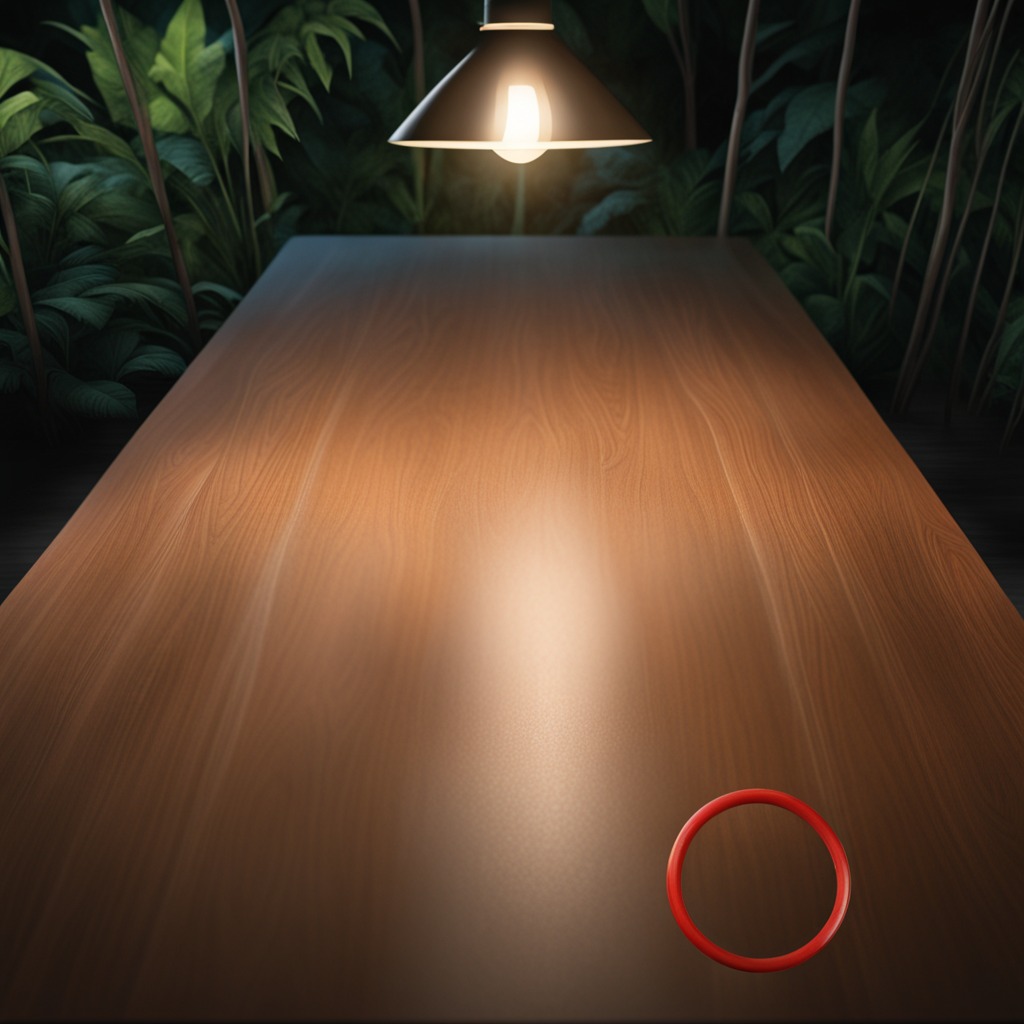
A rubber O-ring lying on a wooden table inside a jungle field workshop tent at night dim ambient light soft shadows worn but